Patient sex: M
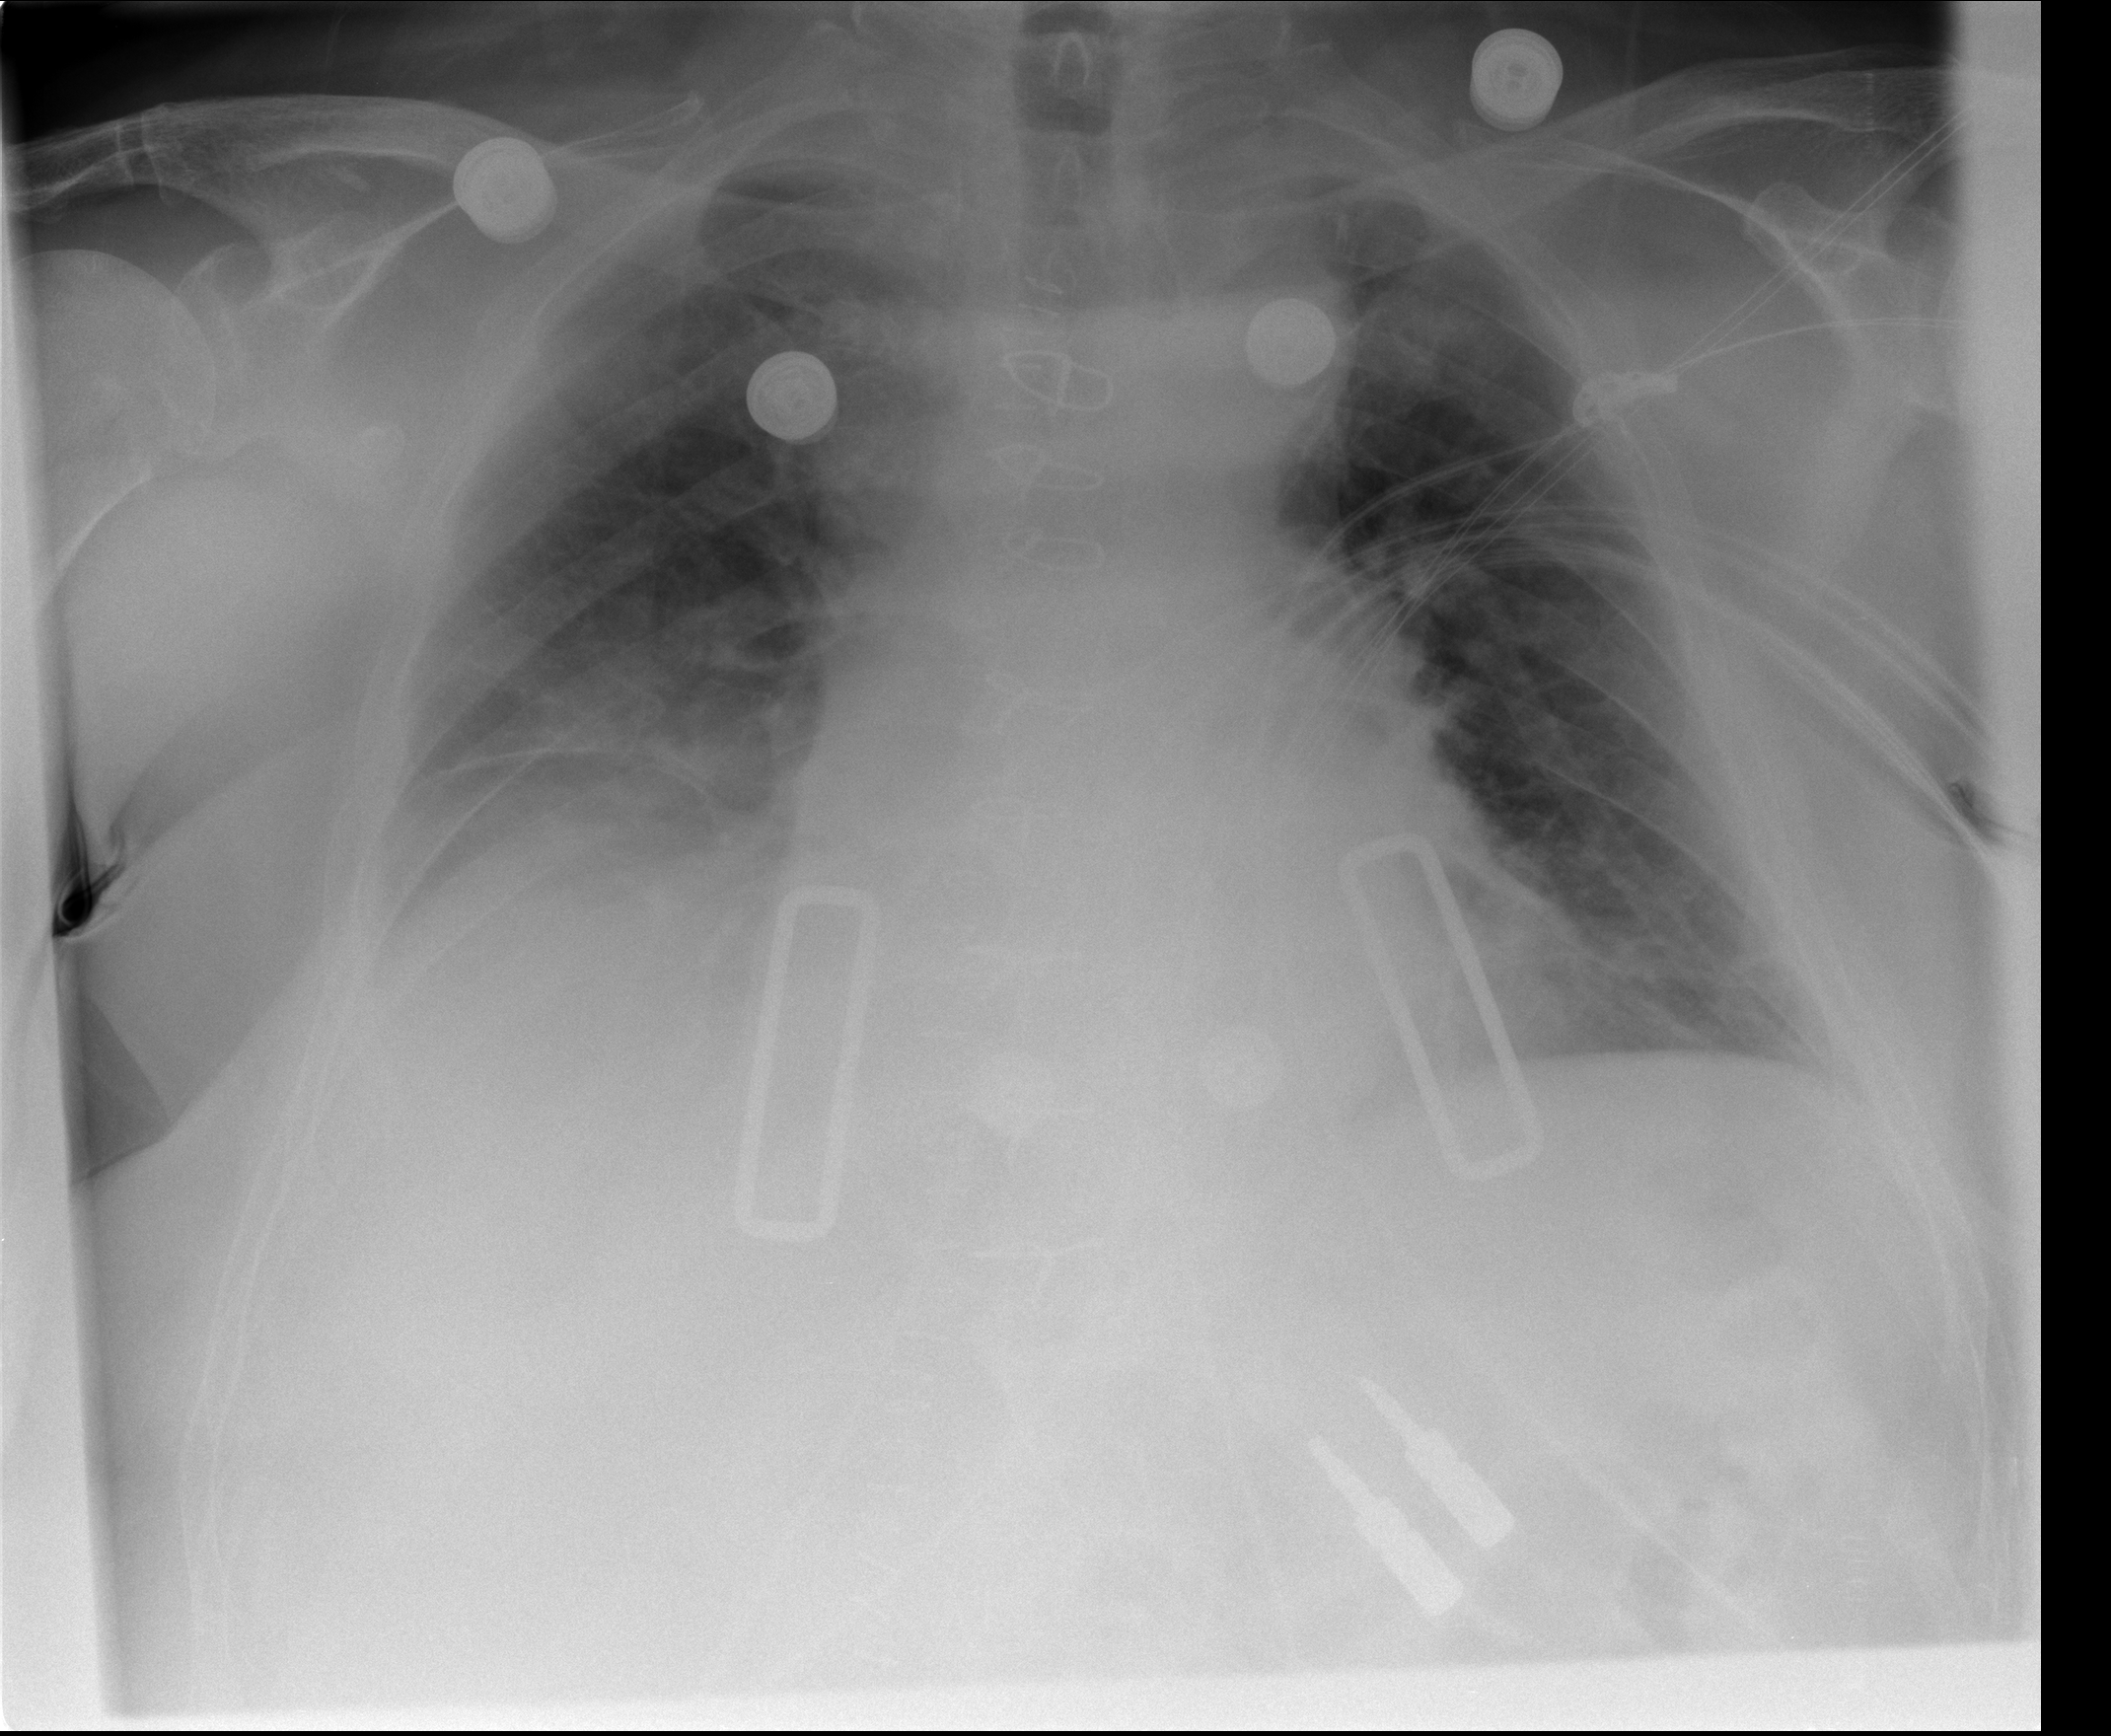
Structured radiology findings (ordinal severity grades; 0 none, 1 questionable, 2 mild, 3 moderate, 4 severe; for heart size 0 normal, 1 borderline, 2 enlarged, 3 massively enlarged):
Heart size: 2
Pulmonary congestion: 1
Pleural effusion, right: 2
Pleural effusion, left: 1
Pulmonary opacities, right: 2
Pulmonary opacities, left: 0
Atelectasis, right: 2
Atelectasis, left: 2